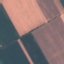
Land use / land cover class: AnnualCrop